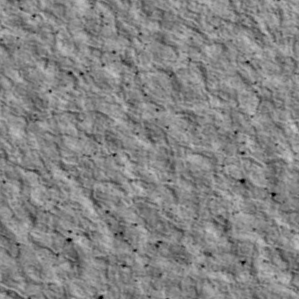
Label: non_frost